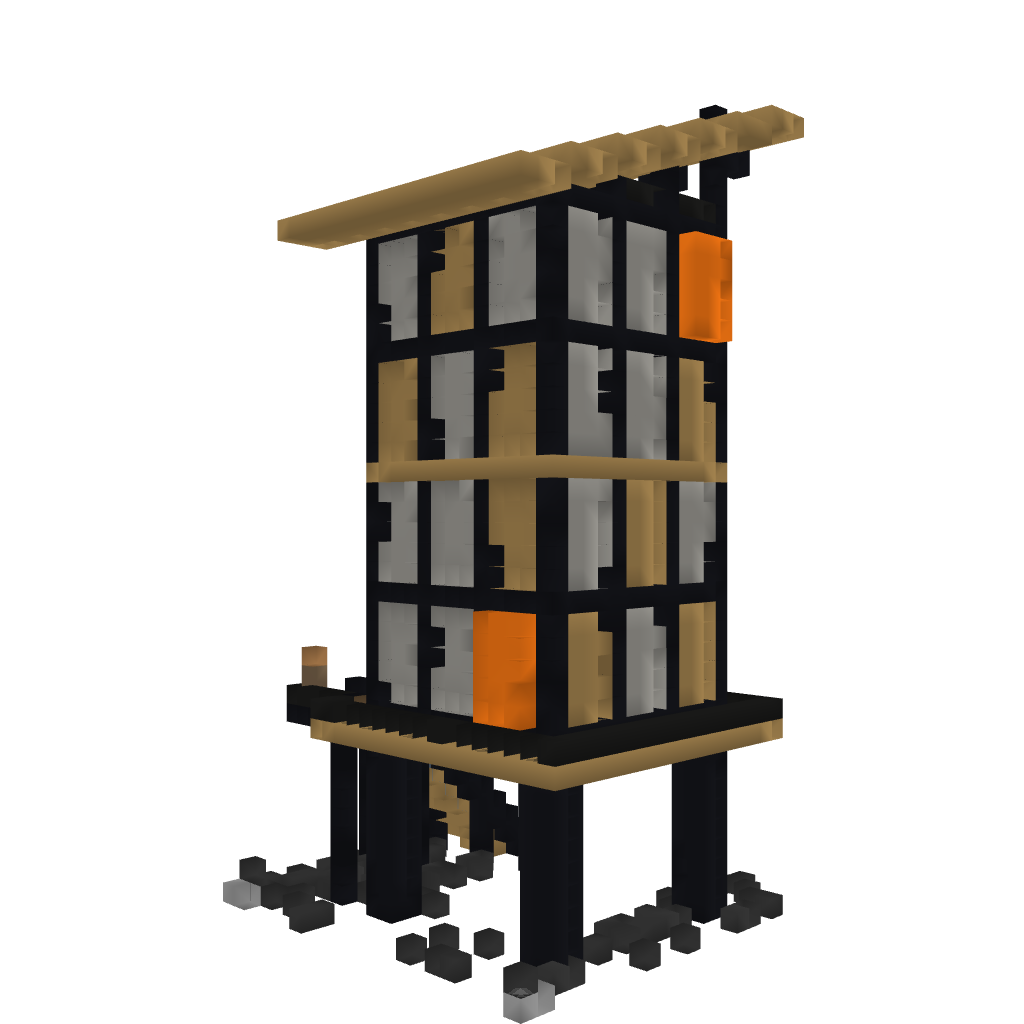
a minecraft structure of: High Stand Modern House